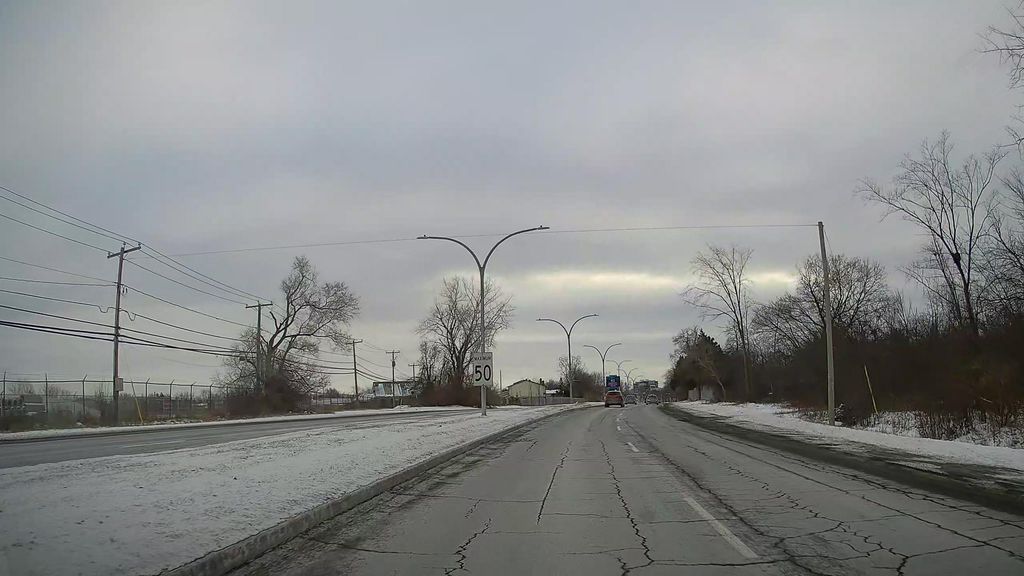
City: montreal